Question: I m Deploying A java Web service With the axis2.
I had Created Demo of web service with no external jar included in my java web service and that Works So fine.
but the same thing not working when i m trying to create web service of java with the use of some external library..Why this happening?
While Deployment of that web service i m getting this exception
'''
This Web axisService has deployment faults
Error: org.apache.axis2.deployment.DeploymentException: The following error occurred during schema generation: edu.cmu.sphinx.demo.transcriber.TranscribeSimpleGrammar
at org.apache.axis2.deployment.repository.util.ArchiveReader.processServiceGroup(ArchiveReader.java:150)
at org.apache.axis2.deployment.ServiceDeployer.deploy(ServiceDeployer.java:82)
at org.apache.axis2.deployment.repository.util.DeploymentFileData.deploy(DeploymentFileData.java:136)
at org.apache.axis2.deployment.DeploymentEngine.doDeploy(DeploymentEngine.java:813)
at org.apache.axis2.deployment.repository.util.WSInfoList.update(WSInfoList.java:144)
at org.apache.axis2.deployment.RepositoryListener.update(RepositoryListener.java:377)
at org.apache.axis2.deployment.RepositoryListener.checkServices(RepositoryListener.java:254)
at org.apache.axis2.deployment.RepositoryListener.startListener(RepositoryListener.java:371)
at org.apache.axis2.deployment.scheduler.SchedulerTask.checkRepository(SchedulerTask.java:73)
at org.apache.axis2.deployment.scheduler.SchedulerTask.run(SchedulerTask.java:94)
at org.apache.axis2.deployment.scheduler.Scheduler$SchedulerTimerTask.run(Scheduler.java:93)
at java.util.TimerThread.mainLoop(Timer.java:512)
at java.util.TimerThread.run(Timer.java:462)
Caused by: org.apache.axis2.deployment.DeploymentException: The following error occurred during schema generation: edu.cmu.sphinx.demo.transcriber.TranscribeSimpleGrammar
at org.apache.axis2.deployment.ServiceBuilder.populateService(ServiceBuilder.java:432)
at org.apache.axis2.deployment.repository.util.ArchiveReader.buildServiceGroup(ArchiveReader.java:101)
at org.apache.axis2.deployment.repository.util.ArchiveReader.processServiceGroup(ArchiveReader.java:143)
... 12 more
Caused by: org.apache.axis2.deployment.DeploymentException: The following error occurred during schema generation: edu.cmu.sphinx.demo.transcriber.TranscribeSimpleGrammar
at org.apache.axis2.deployment.ServiceBuilder.populateService(ServiceBuilder.java:396)
... 14 more
Caused by: org.apache.axis2.AxisFault: edu.cmu.sphinx.demo.transcriber.TranscribeSimpleGrammar
at org.apache.axis2.AxisFault.makeFault(AxisFault.java:430)
at org.apache.axis2.util.Utils.getServiceClass(Utils.java:804)
at org.apache.axis2.deployment.util.Utils.fillAxisService(Utils.java:430)
at org.apache.axis2.deployment.ServiceBuilder.populateService(ServiceBuilder.java:388)
... 14 more
Caused by: java.lang.ClassNotFoundException: edu.cmu.sphinx.demo.transcriber.TranscribeSimpleGrammar
at org.apache.catalina.loader.WebappClassLoader.loadClass(WebappClassLoader.java:1680)
at org.apache.catalina.loader.WebappClassLoader.loadClass(WebappClassLoader.java:1526)
at java.lang.Class.forName0(Native Method)
at java.lang.Class.forName(Class.java:169)
at org.apache.axis2.util.Loader.loadClass(Loader.java:261)
at org.apache.axis2.util.Loader.loadClass(Loader.java:229)
at org.apache.axis2.util.Utils.getServiceClass(Utils.java:801)
... 16 more
'''
I think While creating .aar file i need to make some changes??if yes then what that changes should be??
in following image there is three library i had included as external library
sphinx4.jar
jsapi.jar
wsj...jar

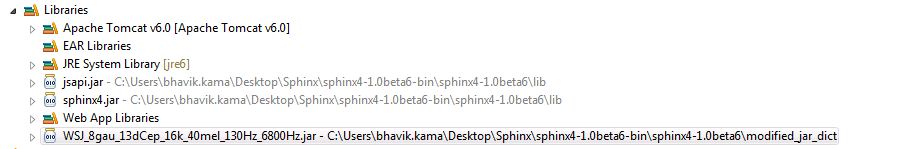
Answer: I have Solved this question with the adding lib folder in projects and including jar in build path.
just copy all jar u want in lib folder and then right click on jar ->go to build path->add to build path
just that and u will be succeeded .